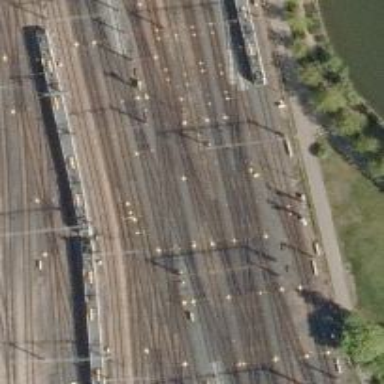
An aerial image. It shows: Railway crossing.